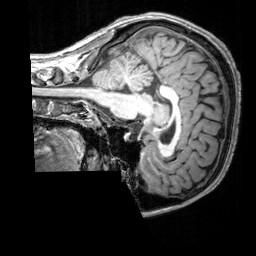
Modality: T1w
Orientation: sagittal
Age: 22
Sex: male
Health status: healthy
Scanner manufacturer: siemens
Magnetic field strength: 3 T
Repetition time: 2.3 s
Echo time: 0.00303 s